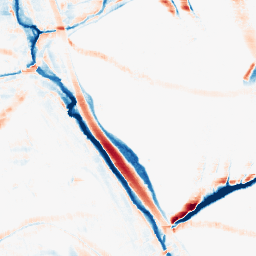
Category: morphological
Decomposition family: morphological_rect
Decomposition parameters: operation: average
width: 20
height: 10
Upsampling method: quadratic
Upsampling parameters: scale: 8
Upsampling scale: 8